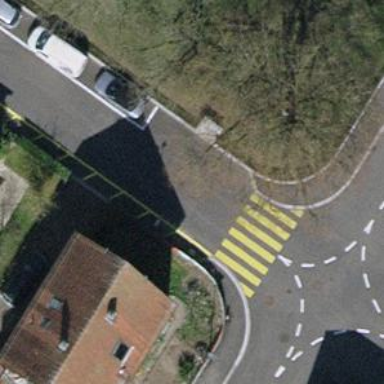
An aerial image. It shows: Uncontrolled crossing on the road.